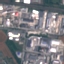
Land use / land cover class: Industrial